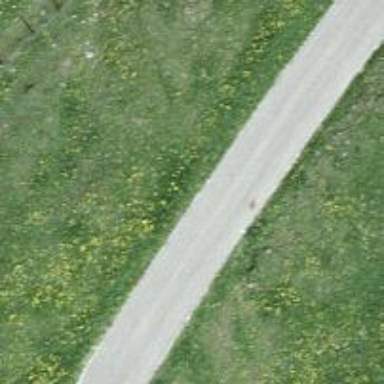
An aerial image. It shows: Unclassified road with paved surface.